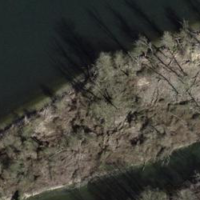
EUNIS habitat code: 15
Species observed at this site:
Heracleum sphondylium